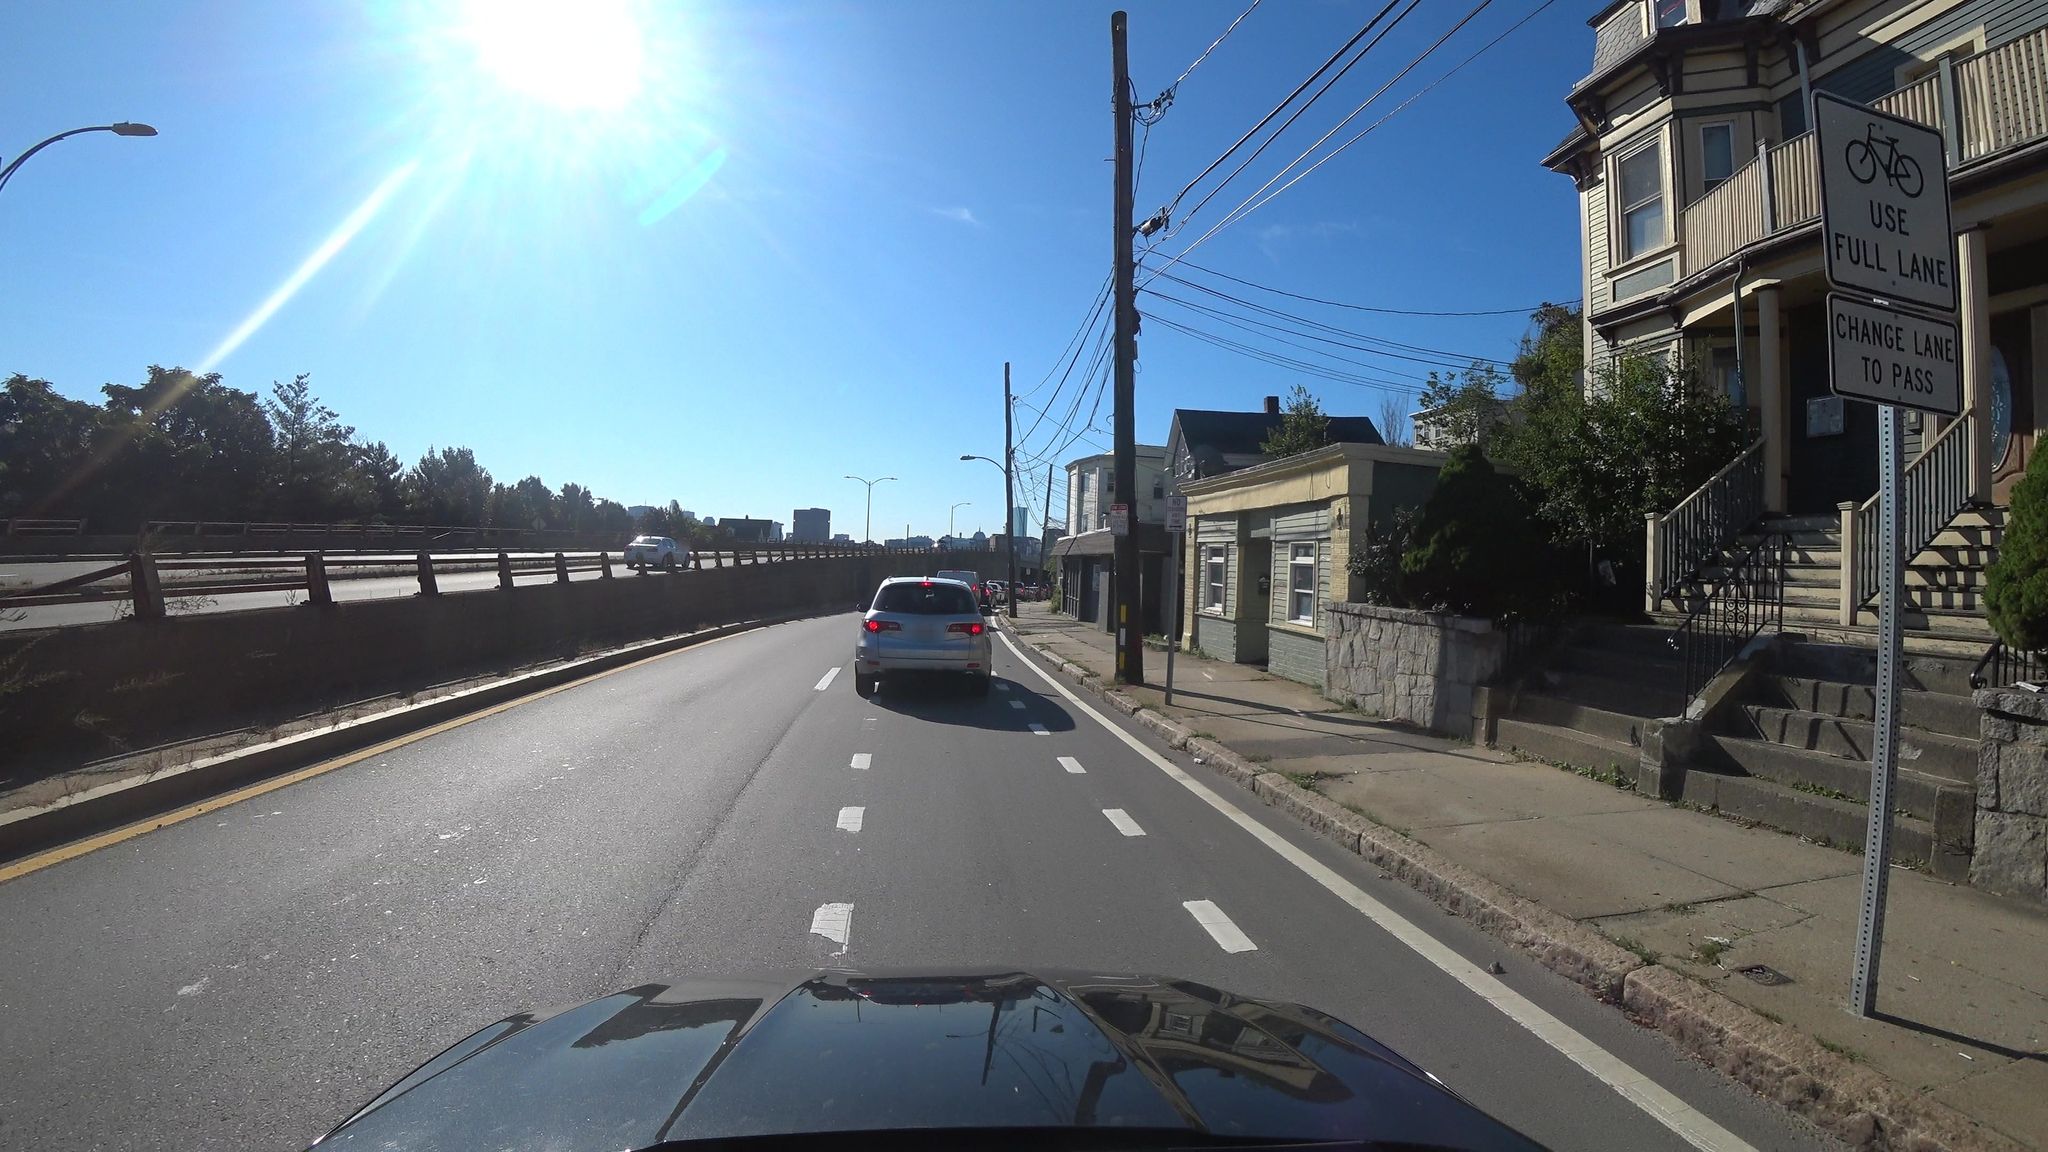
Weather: clear
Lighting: day
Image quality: good
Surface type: driving surface
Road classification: footway
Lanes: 2, 1
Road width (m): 12.2
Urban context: urban centre
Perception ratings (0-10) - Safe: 2.2, Lively: 4.06, Beautiful: 3.25, Boring: 2.27, Depressing: 4.74, Wealthy: 2.19